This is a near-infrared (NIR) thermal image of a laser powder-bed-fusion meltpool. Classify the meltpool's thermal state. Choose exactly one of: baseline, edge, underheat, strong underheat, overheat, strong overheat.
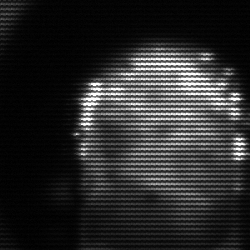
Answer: baseline